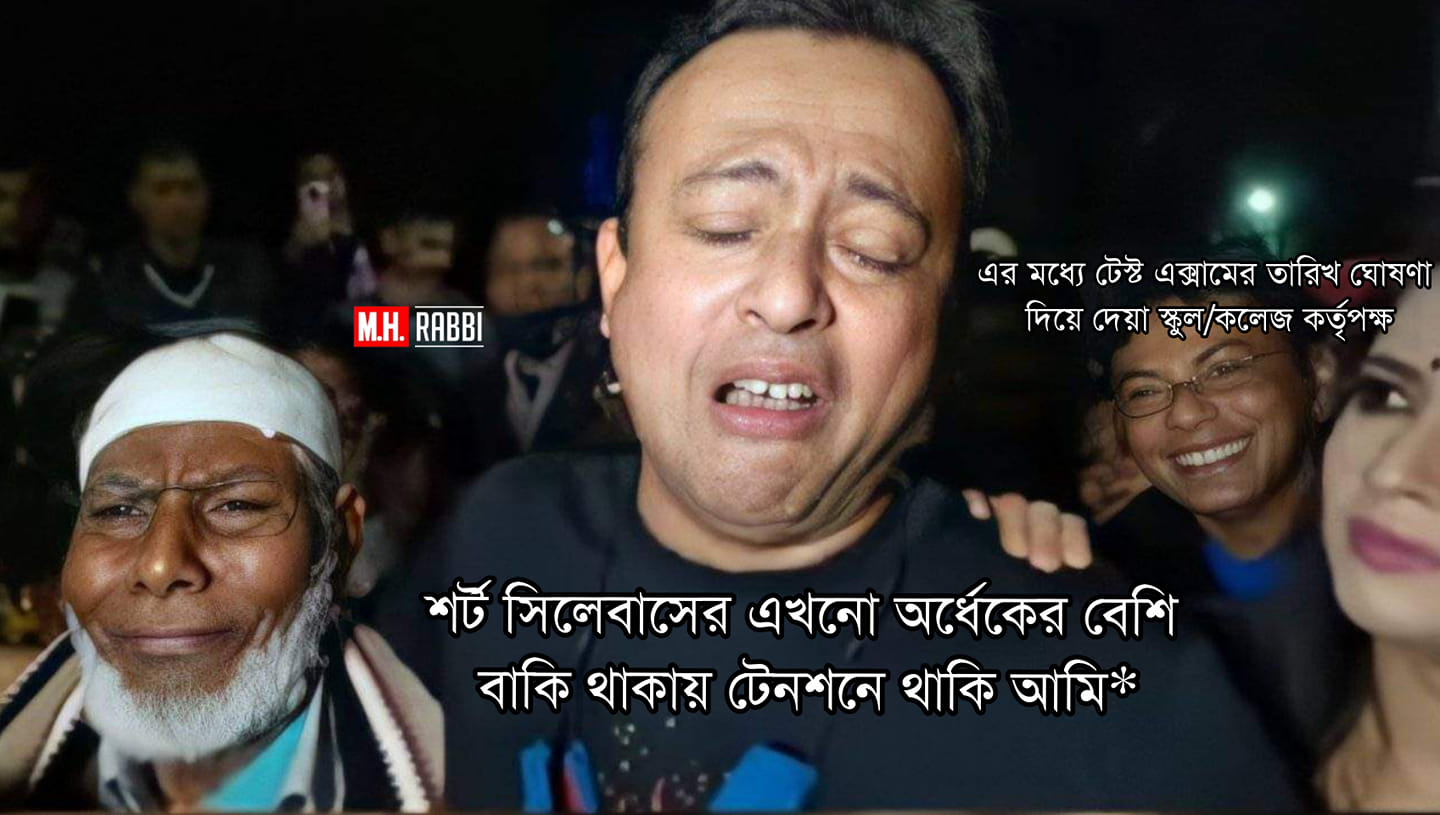
Caption: এর মধ্যে টেষ্ট এক্সামের তারিখ ঘোষণা দিয়ে দেয়া স্কুল/কলেজ কতৃপক্ষ     শর্ট সিলেবাসের এখনো অর্ধেকের বেশি বাকি থাকায় টেনশনে থাকি আমি*
Label: hate